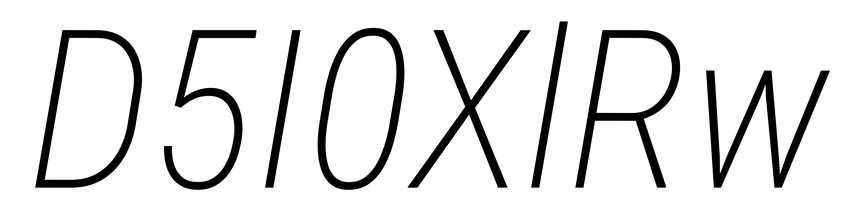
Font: Roboto-Italic_Condensed_ExtraLight_Italic